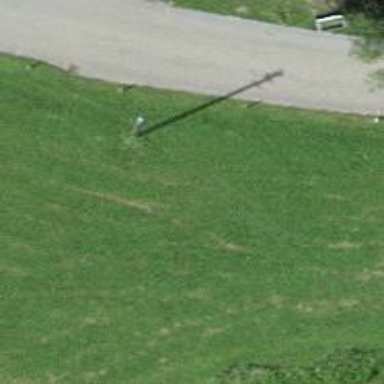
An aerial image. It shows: Power pole.